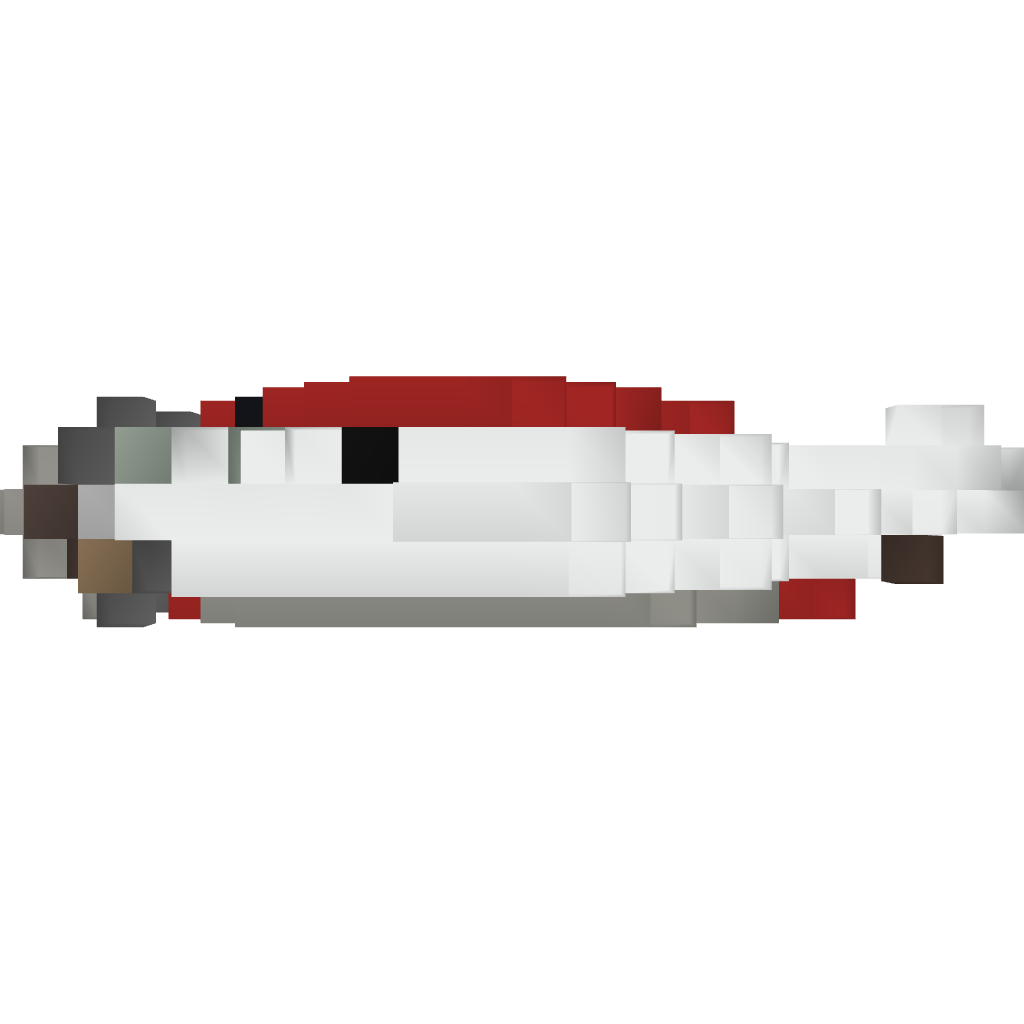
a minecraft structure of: Assault Airship - Silver Empire Warship Assault Craft